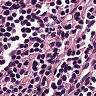
Metastatic tissue present: no